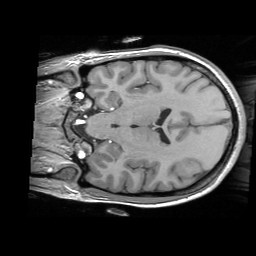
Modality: T1w
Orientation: coronal